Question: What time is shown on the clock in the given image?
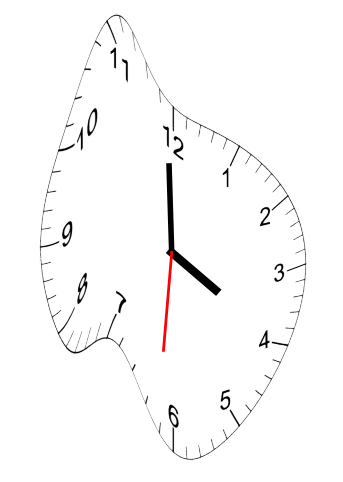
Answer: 03:59:31